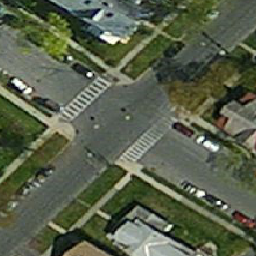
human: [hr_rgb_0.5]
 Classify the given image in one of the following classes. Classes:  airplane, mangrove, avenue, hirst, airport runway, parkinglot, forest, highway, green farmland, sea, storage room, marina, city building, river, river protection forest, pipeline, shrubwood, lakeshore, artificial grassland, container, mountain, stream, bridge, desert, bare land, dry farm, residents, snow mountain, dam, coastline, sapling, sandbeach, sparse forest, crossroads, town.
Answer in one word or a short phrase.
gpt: crossroads